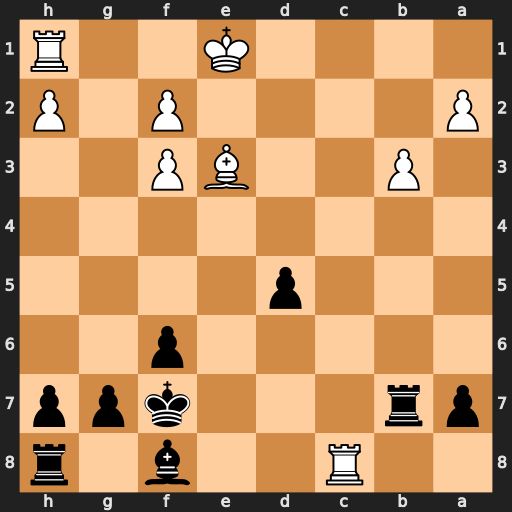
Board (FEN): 2R2b1r/pr3kpp/5p2/3p4/8/1P2BP2/P4P1P/4K2R
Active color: b
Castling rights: K
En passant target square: -
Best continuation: Bb4+ Ke2 Rxc8